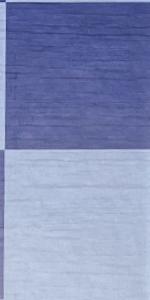
Label: Empty